Question: I need to change a date format to the following format yyyyMMdd its for edi files but the below is not working its just leaving the orderDatedb as is in same format
'''
Dim orderDateDb As DateTime = orderHeaderDt.Rows(0).Item("Orderdate")
orderDateDb = Format(orderDateDb, "yyyyMMdd")
'''
this is the column in db

How can i convert this to prooper format in vb.net
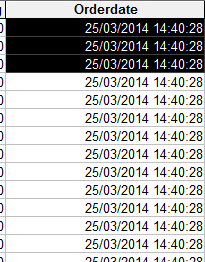
Answer: Use the To String way...
ToString("yyyyMMdd")
You wanted a function, here it is...
'''
Public Class Form1
Private Sub Form1_Load(sender As Object, e As EventArgs) Handles MyBase.Load
'Example usage...
Dim orderDateDb As String = ConvertDateTime(orderHeaderDt.Rows(0).Item("Orderdate"))
MessageBox.Show(orderDateDb)
End Sub
Public Shared Function ConvertDateTime(ByVal dtDateTime As DateTime) As String
Return dtDateTime.ToString("yyyyMMdd")
End Function
End Class
'''